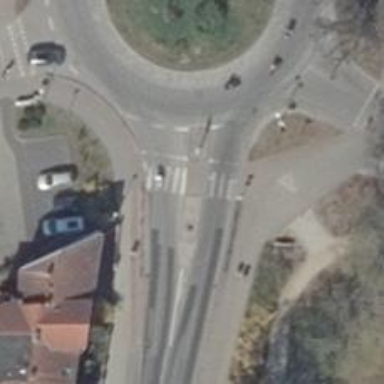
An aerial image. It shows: Road with "give way" sign.